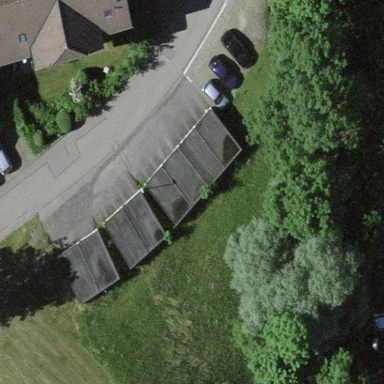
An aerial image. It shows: Garage.